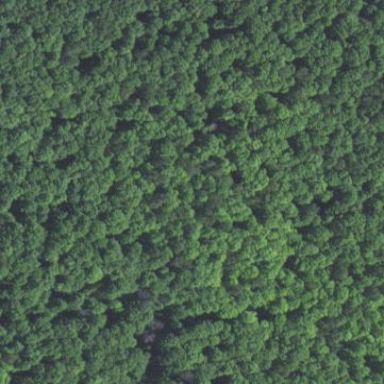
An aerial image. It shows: Commercial forest with dense tree cover.